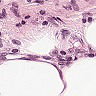
Metastatic tissue present: no